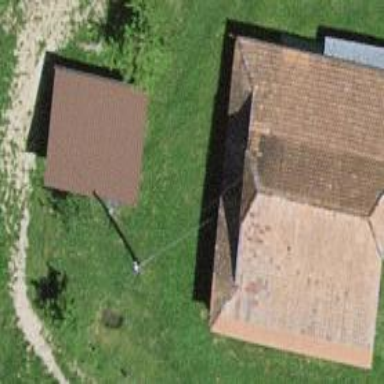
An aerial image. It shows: Barn.